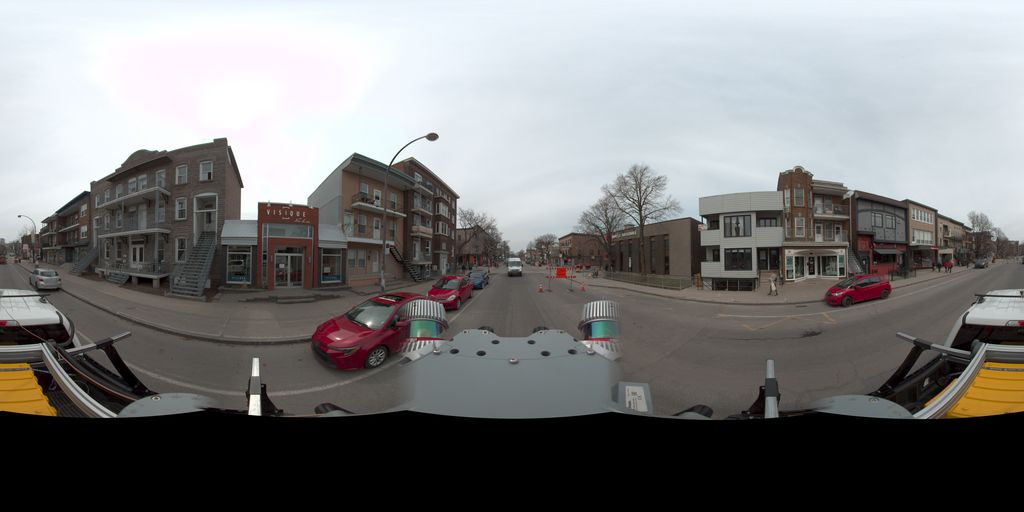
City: quebec_city